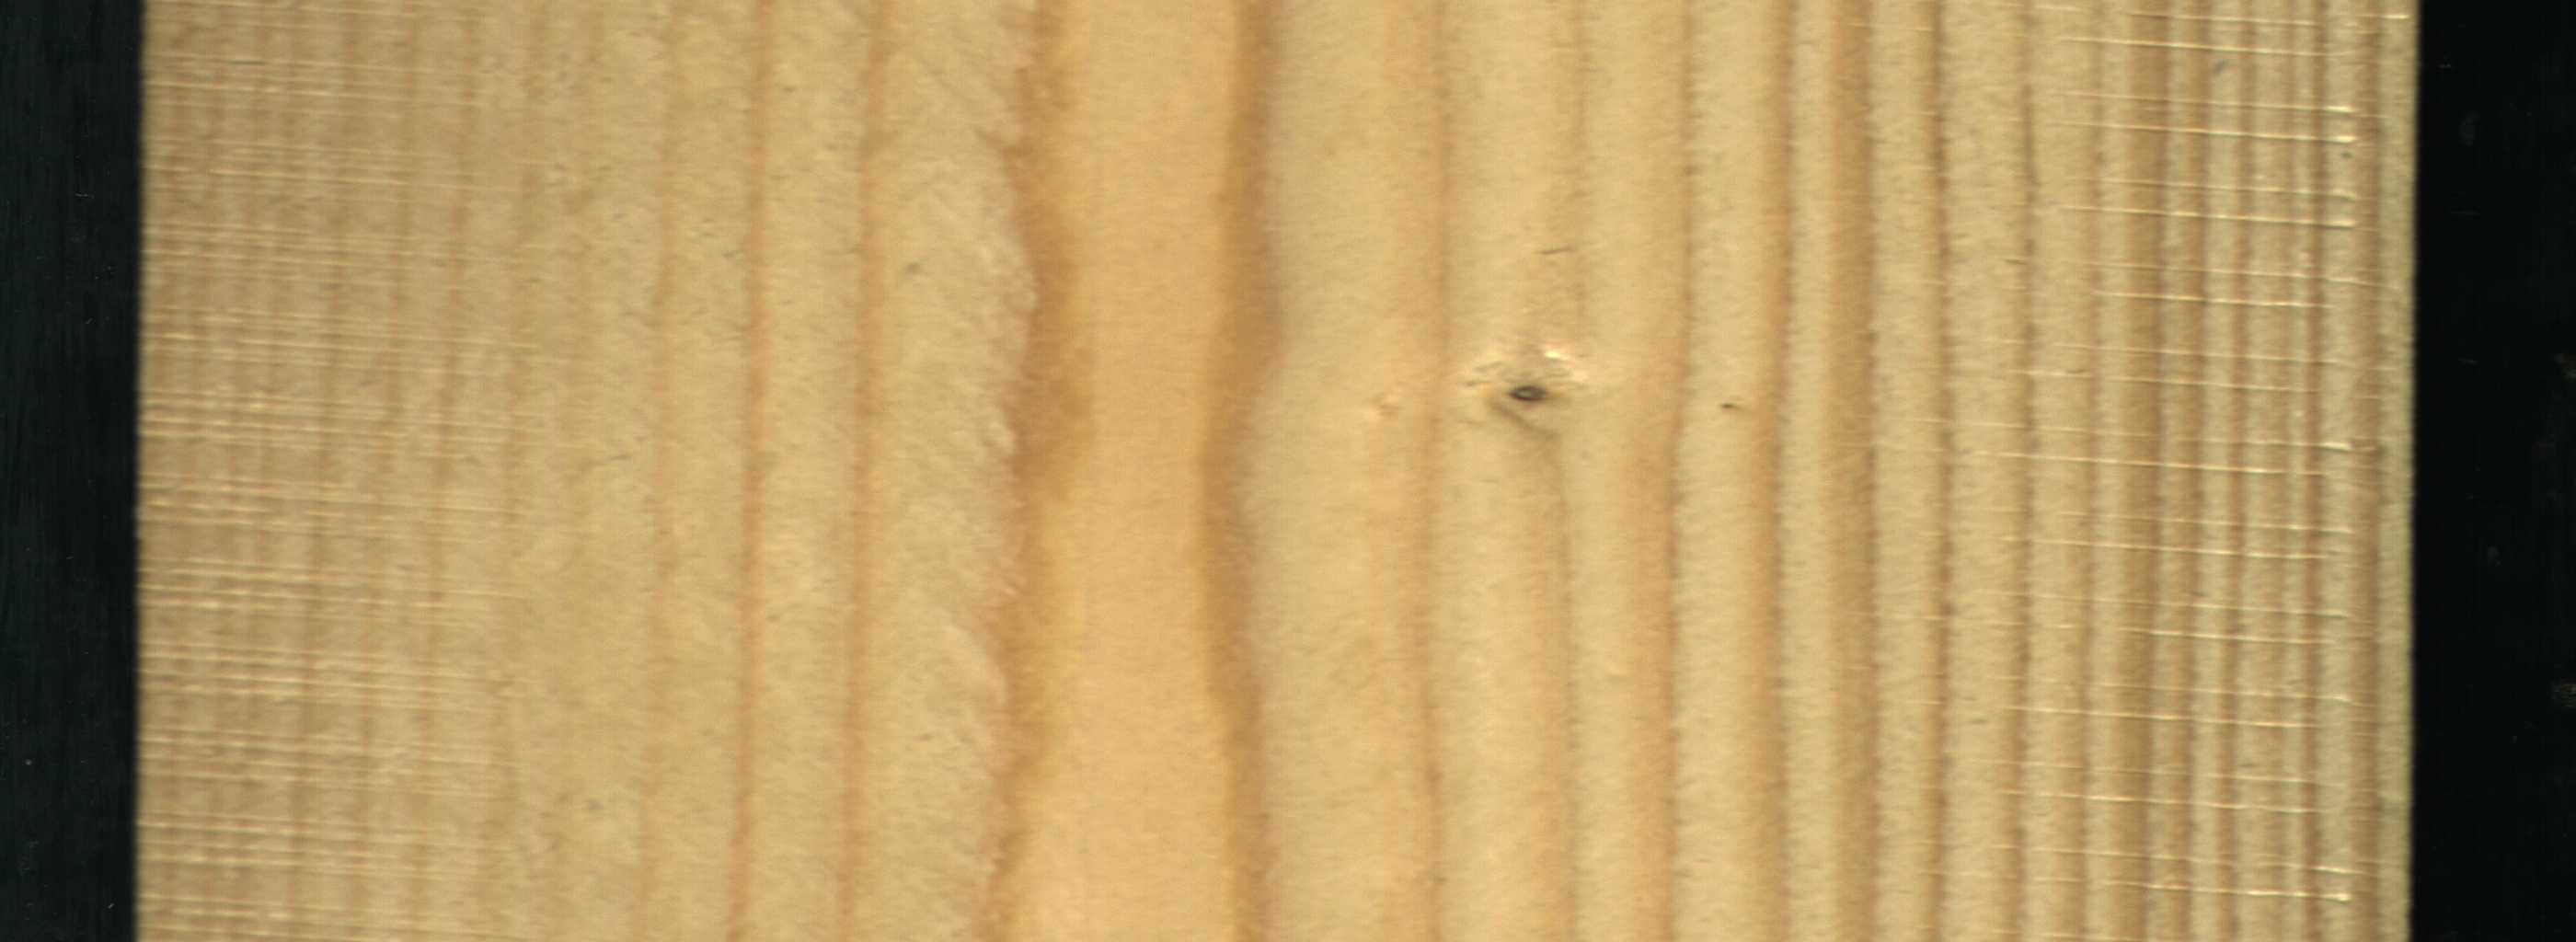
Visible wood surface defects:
Live_Knot